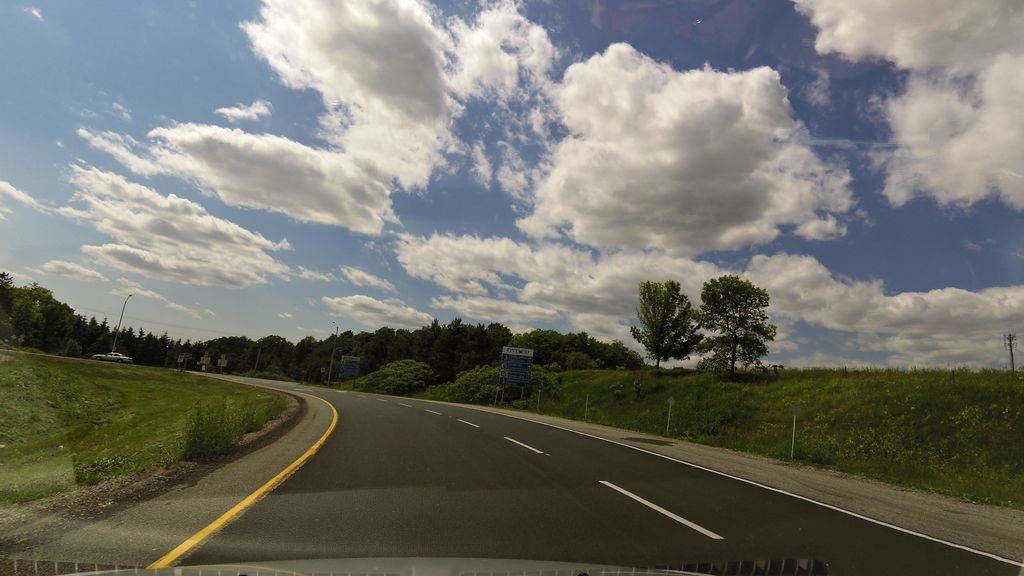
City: hamilton